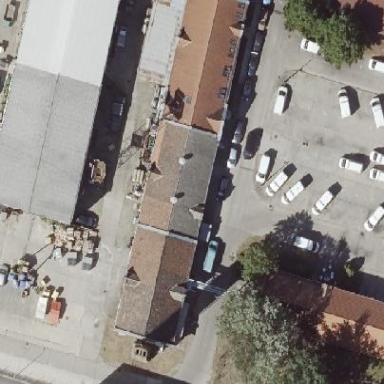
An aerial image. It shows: Commercial building.